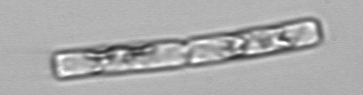
Label: Guinardia_delicatula